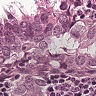
Metastatic tissue present: yes